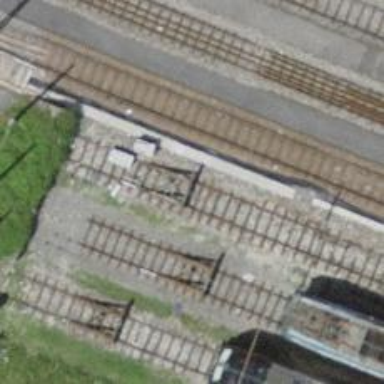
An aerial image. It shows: Railway buffer stop.